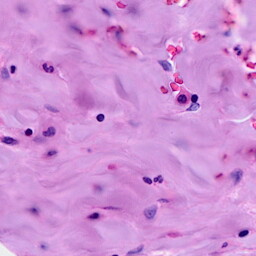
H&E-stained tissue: Breast